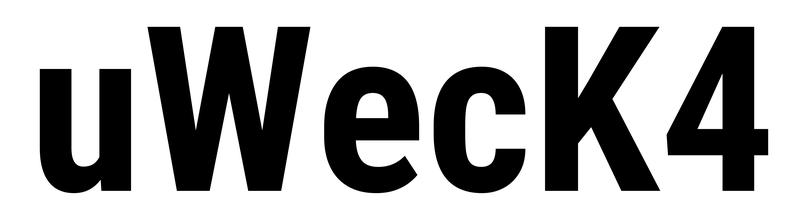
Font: Roboto_Condensed_Bold